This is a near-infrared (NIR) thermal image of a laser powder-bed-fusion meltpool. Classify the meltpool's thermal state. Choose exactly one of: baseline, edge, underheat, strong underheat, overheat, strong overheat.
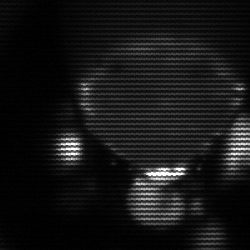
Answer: edge